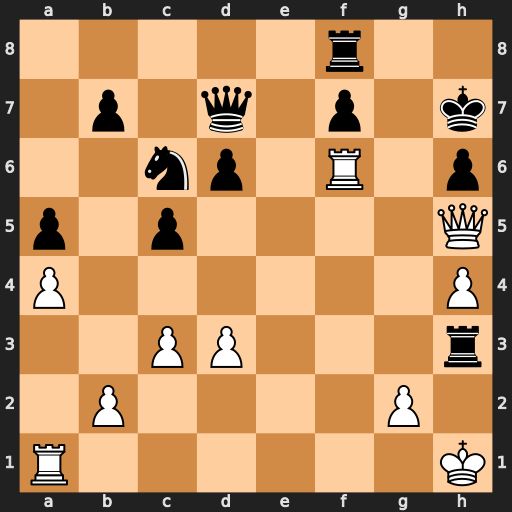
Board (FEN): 5r2/1p1q1p1k/2np1R1p/p1p4Q/P6P/2PP3r/1P4P1/R6K
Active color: w
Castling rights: -
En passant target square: -
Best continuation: Kg1 Rg3 Rxh6+